Question: I have a dataset which contain some 200 fields and <PHONE> of records as per below format:
'''
Acc Field1 Field2 Field3 .....
101 23 34 78
102 6 1.2 89
.
.
.
'''
When I enter command
'''
apply(dat3[varlist[9]],2,is.numeric)
'''
I get confirmation of field name with TRUE as a result, but when I try to test as 'is.numeric(dat3[varlist[9]])', I receive a FALSE as a result.
where dat3 is the dataframe on which I am working on and varlist is created using command:
'''
varlist <- names(dat3)
'''
varlist contains all the list of variables in the data frame.
Attached is the real time screenshot.
I don't understand what I am doing wrong over here.
Any help from anybody is appreciated.

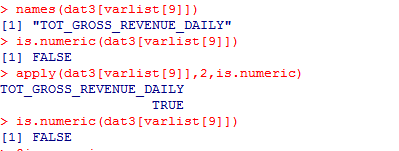
Answer: If you do
'''
varlist <- names(iris)
iris[varlist[1]]
'''
you are defining a new dataframe with the selected column and not the variable itself.
do
'''
iris[,colnames(iris) %in% varlist[1]]
is.numeric( iris[,colnames(iris) %in% varlist[1]])
#[1] TRUE
'''
And try to make a reproducible example next time please